Question: I have Framelayout with 2 components
- -
I want to set 'android:layout_marginTop="100dp"' to the 'Imageview' ( )
Stackoverflow solutions says :
'''
ImageView imgv = (ImageView)findViewById(R.id.redLine);
FrameLayout frameLayout= (FrameLayout)findViewById(R.id.frameLayout);
FrameLayout.LayoutParams layoutParams = (FrameLayout.LayoutParams) frameLayout.getLayoutParams();
layoutParams.setMargins(100, 0, 0, 0);
imgv.setLayoutParams(layoutParams);
'''
But I get Cast exception :
> ClassCastException: android.widget.LinearLayout$LayoutParams cannot be
cast to android.widget.FrameLayout$LayoutParams
How can I set this :'android:layout_marginTop="100dp"' to the 'Imageview' (programatically ) ?
Additional info :

Imports :
'''
import android.app.Activity;
import android.graphics.drawable.Drawable;
import android.os.Bundle;
import android.view.Menu;
import android.view.MenuItem;
import android.view.View;
import android.view.View.OnClickListener;
import android.widget.FrameLayout;
import android.widget.ImageButton;
import android.widget.ImageView;
import android.widget.TextView;
import android.widget.ToggleButton;
'''
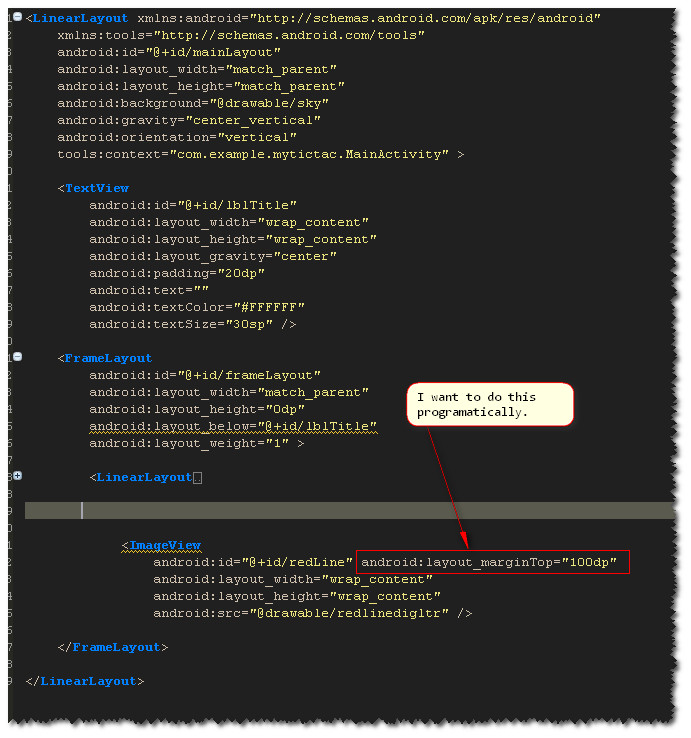
Answer: Here's a slightly more educational answer to your own solution:
'LayoutParams' are always of the type of the container a 'View' (or 'ViewGroup') is added to. They relate to the 'parent' of the view, if you like.
In your example:
- 'FrameLayout''LinearLayout''LinearLayout.LayoutParams'- 'ImageView''FrameLayout''FrameLayout.LayoutParams'
With this information you should be able to deduce what's going wrong.
Spoiler: you're making the common mistake of thinking that the layout params of the 'FrameLayout' are of type 'FrameLayout.LayoutParams'. However, as they relate to the layout's , they're actually of type 'LinearLayout.LayoutParams'. Hence the class cast exception.